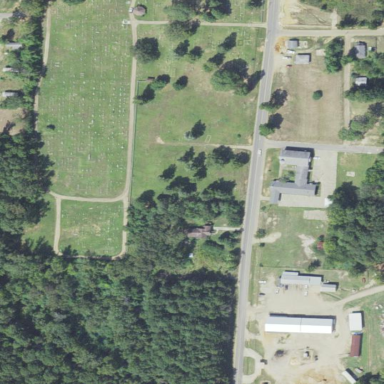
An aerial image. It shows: Cemetery.